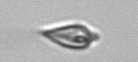
Label: Oxytoxum